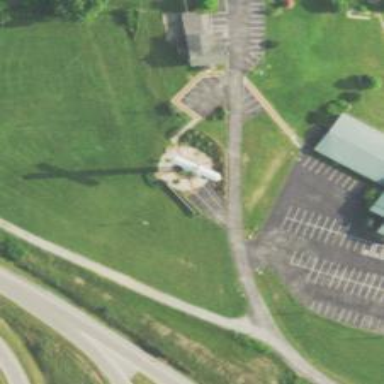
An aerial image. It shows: Mast structure.